Question: In <URL> you'll find Table 1 which I reproduce below. Notice that the heading of the third column on this table specifies: 'UTF-16LE w/ or w/o BOM'. I was able to save my file containing the snippet below,
'''
#include <iostream>
int main()
{
char c[] = u8"Ni ";
int i = 1;
}
'''
by selecting the menu option 'Advanced Save Options...' under the 'File' menu in VS2015, with the 'Unicode codepage 1200' which is exactly the one corresponding to the 'UTF-16LE encoding with BOM'. This can be checked out in the second picture below, where I pasted a copy of the file image obtained with the binary editor. One can see that the first two bytes on the file are '0xFF 0xFE' wich represent the BOM for the 'UTF16-LE encoding'. But I wasn't able to find an option in the 'Advanced Save Options...' dialog box for saving my file with the 'UTF-16LE encoding without BOM'. How should I do this?
Table 1 - Example of results today when compiling code with various encodings.
| File encoding | UTF-8 w/ BOM | UTF-16LE w/ or w/o BOM | UTF-8 w/o BOM | DBCS (936) |
| ------------- | ------------ | ---------------------- | ------------- | ---------- |
| Bytes in source file representing Ni | E5 B1 B0 | 70 5C | E5 B1 B0 | 8C DB |
| Source conversion | UTF-8 -> UTF-8 | UTF-16LE -> UTF-8 | 1252 -> UTF-8 | 1252 -> UTF-8 |
| Internal (UTF-8) representation | E5 B1 B0 | E5 B1 B0 | C3 A5 C2 B1 C2 B0 | C5 92 C3 9B |

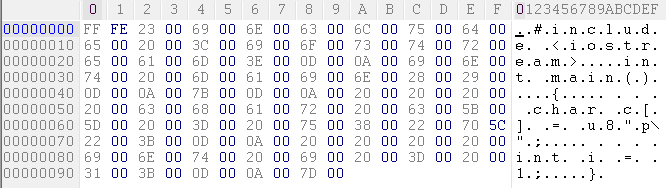
Answer: It's not an option with VS2015. Even popular <URL> doesn't have an option for UTF-16 without BOM.
If just doing this for experimentation, use any hex editor to remove the BOM after saving. There is a binary editor built into VS2015. After saving a file as UTF-16LE with BOM, close and re-open the file with the Binary Editor and remove the BOM. I found that VS2015 couldn't open the file correctly without it, though, which may be why the option isn't available.